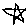
Label: star